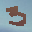
Label: 3